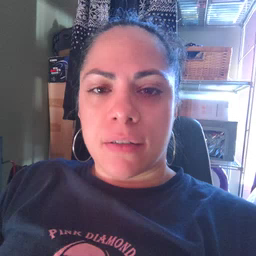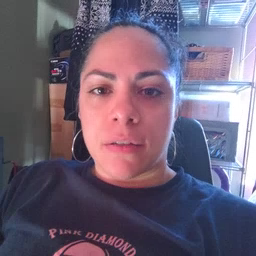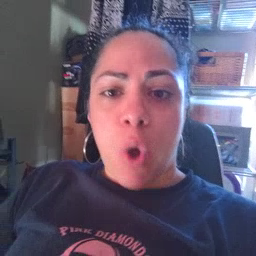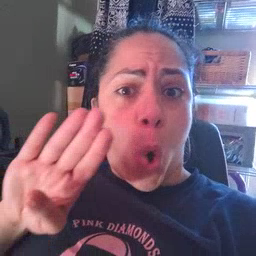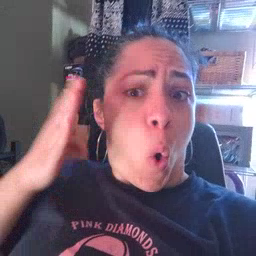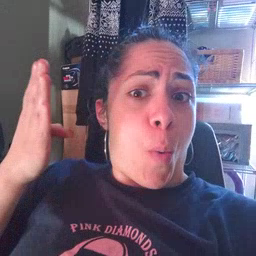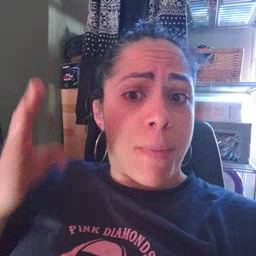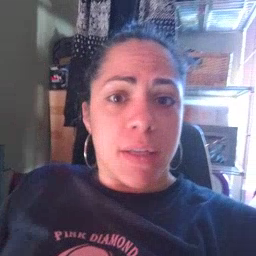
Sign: open